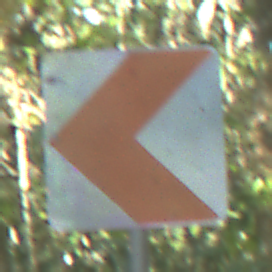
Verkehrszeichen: RichtungstafelnInKurvenKleinRechts
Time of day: Midday
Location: Outdoor (Nature)
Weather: Clear
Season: NotSpecified
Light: Natural